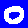
Digit: 0